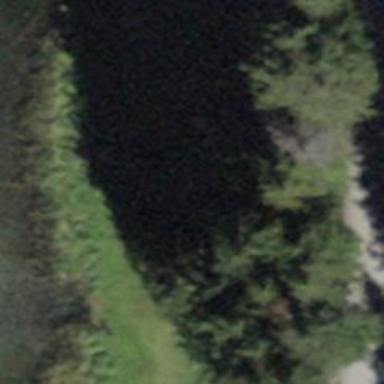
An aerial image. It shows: Bench.